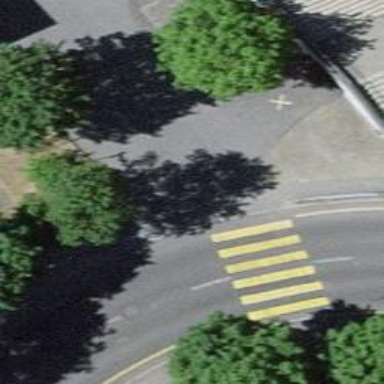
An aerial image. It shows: Kerb barrier.